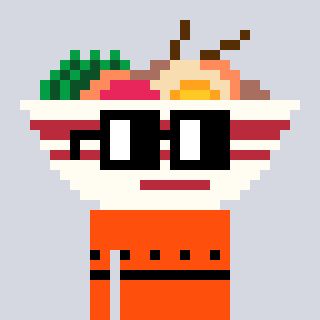
a pixel art character with square black glasses, a noodles-shaped head and a orange-colored body on a cool background